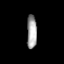
Tissue: prostate
Cell type: Fibroblasts
Senescence score: 0.7147
Nuclear area (px): 322
Mean DAPI intensity: 165.245